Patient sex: M
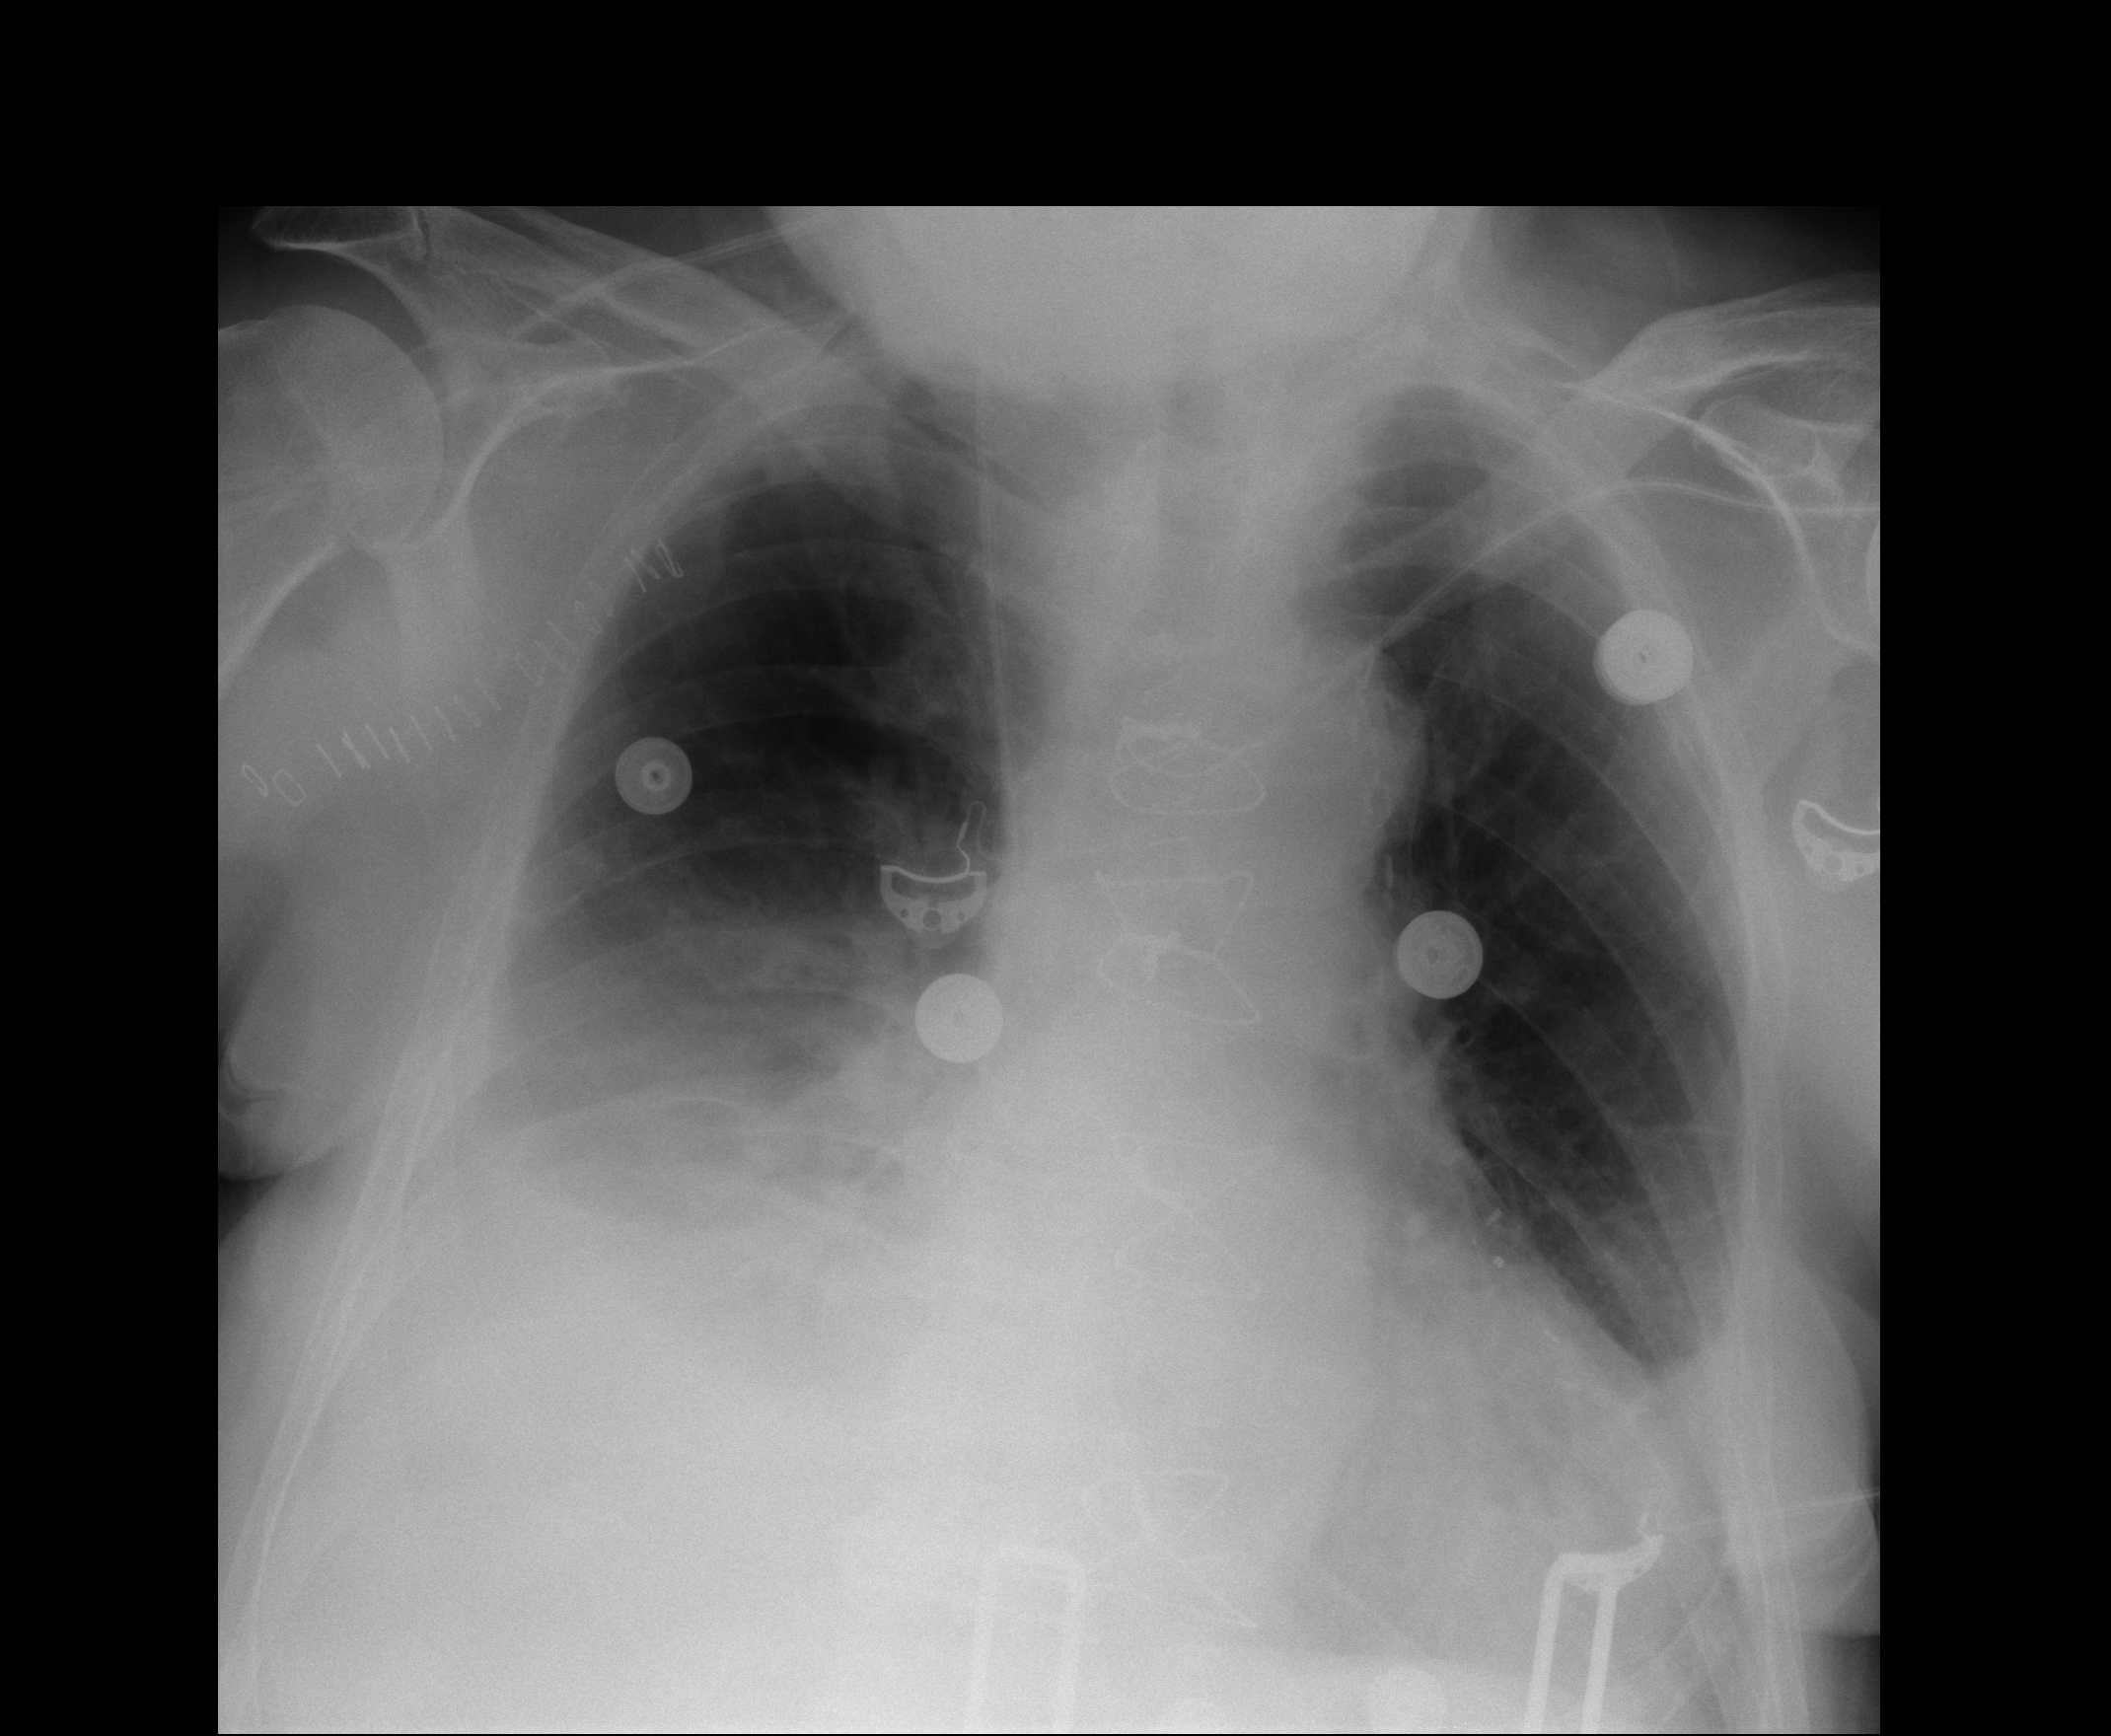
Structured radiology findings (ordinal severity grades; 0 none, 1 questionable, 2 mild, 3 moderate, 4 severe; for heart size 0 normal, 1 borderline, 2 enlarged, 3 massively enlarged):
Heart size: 2
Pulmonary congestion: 0
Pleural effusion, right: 2
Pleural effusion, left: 2
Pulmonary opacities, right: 2
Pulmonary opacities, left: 0
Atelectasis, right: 2
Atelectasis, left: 2